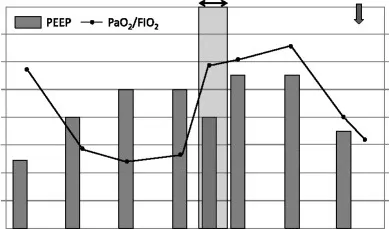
Mechanical ventilation and oxygenation before, during, and after prone positioning.
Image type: chart (chart)